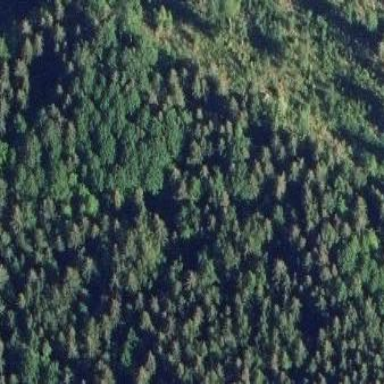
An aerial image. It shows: Nature reserve within forest area.